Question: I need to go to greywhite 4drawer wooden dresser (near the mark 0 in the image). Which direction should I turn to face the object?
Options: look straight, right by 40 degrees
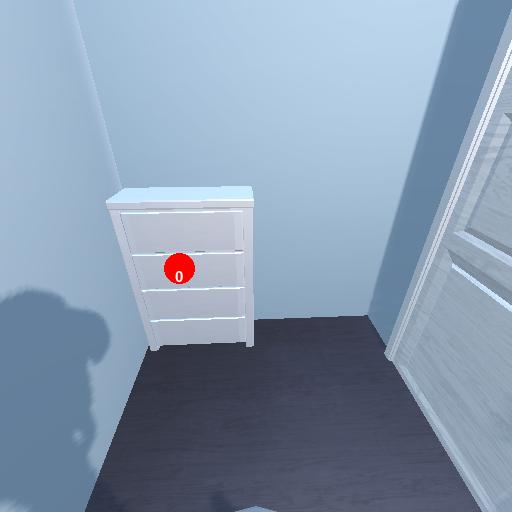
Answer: look straight